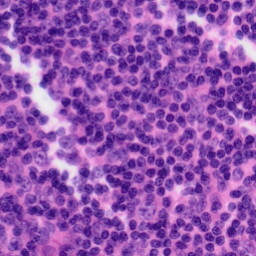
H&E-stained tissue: Tonsil